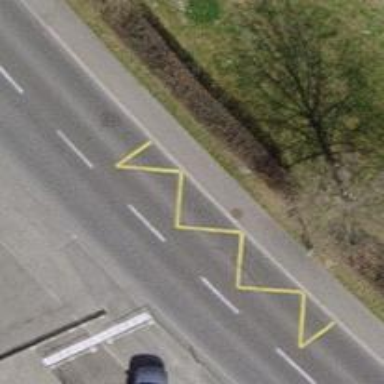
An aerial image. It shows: Bus stop with stop position for public transport.